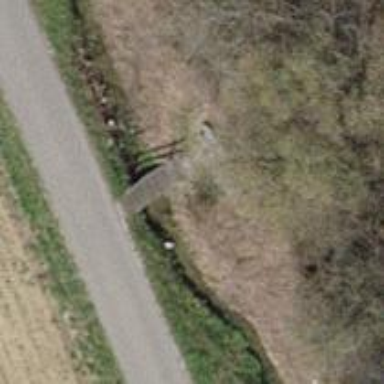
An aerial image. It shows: Path.